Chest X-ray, AP view. Patient: 63 years old, sex F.
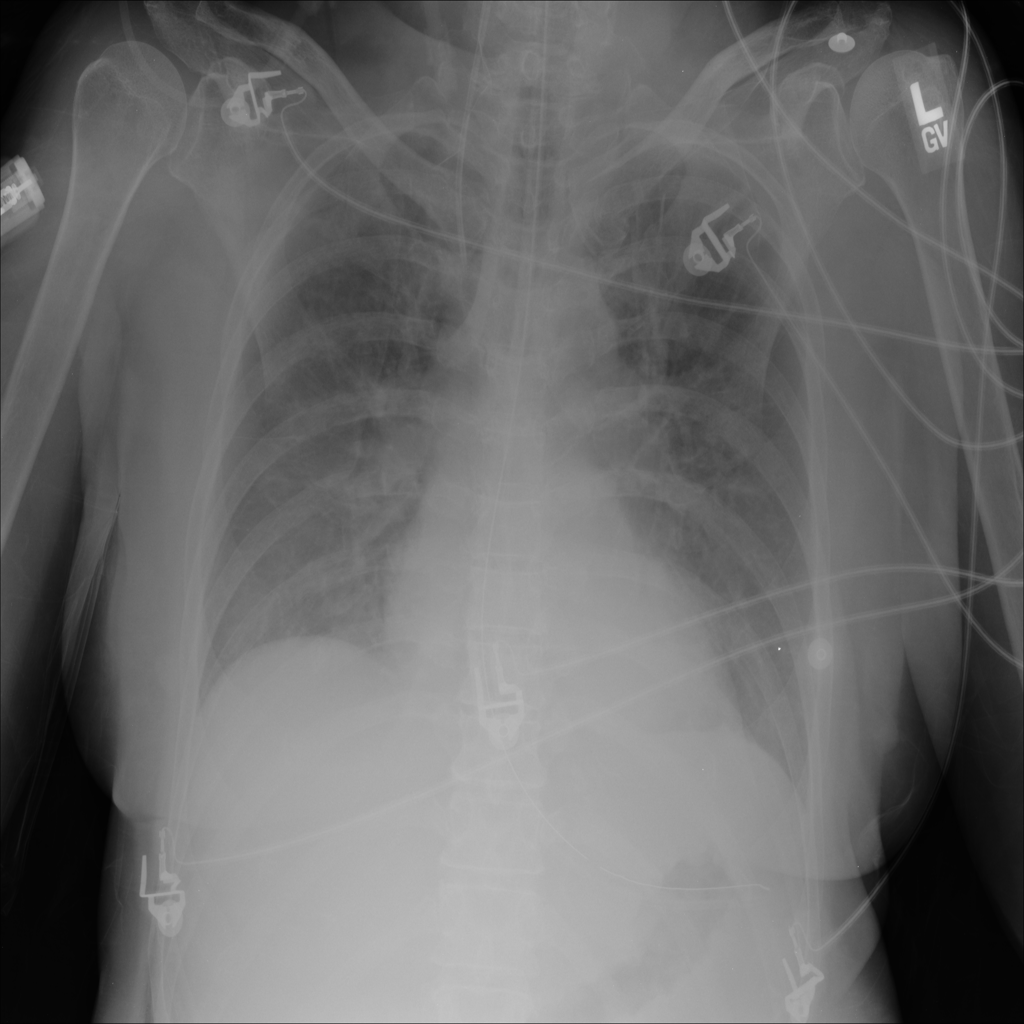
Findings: Effusion, Infiltration